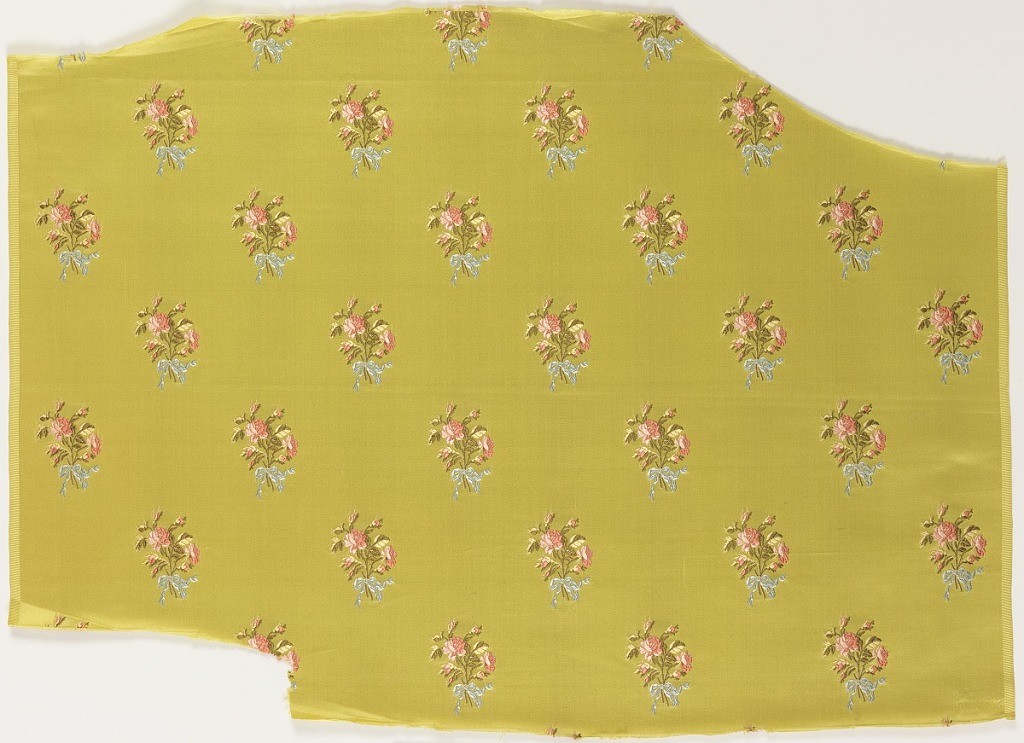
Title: Textile
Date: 1880–89
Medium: silk Technique: jacquard woven 7&1 satin (yellow-green) with discontinuous supplementary wefts (multicolor) floating from face to face; loomed width: 23 inches
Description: Dark yellow dress silk with a design with isolated bouquets of pink flowers tied in a light blue ribbon.